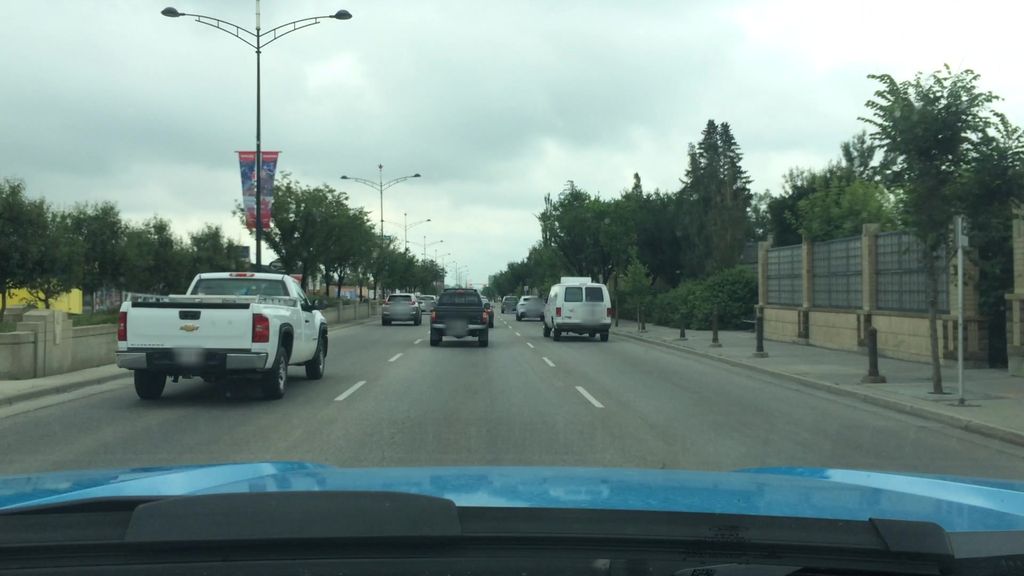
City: calgary